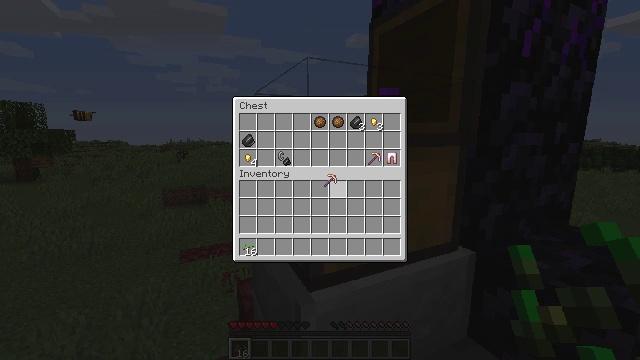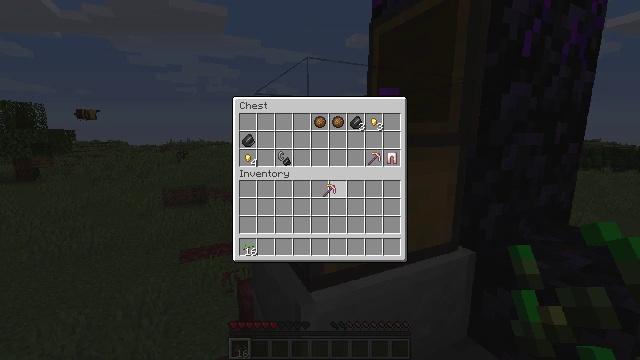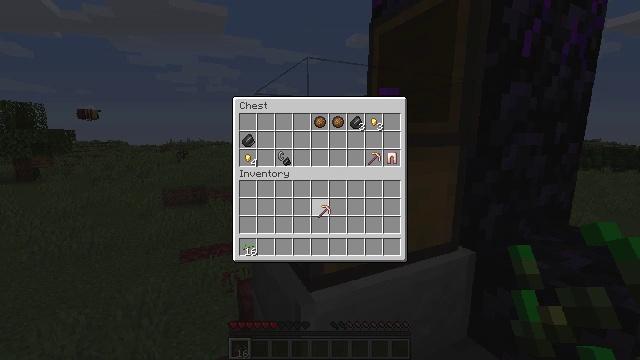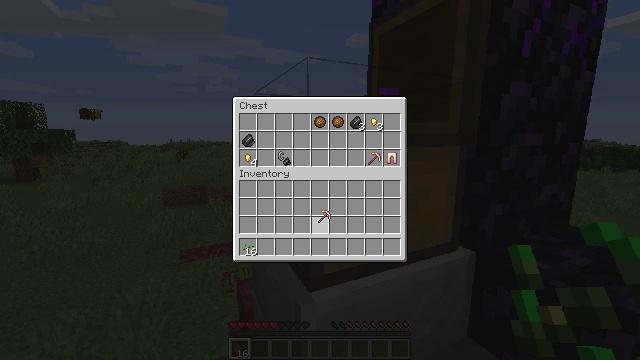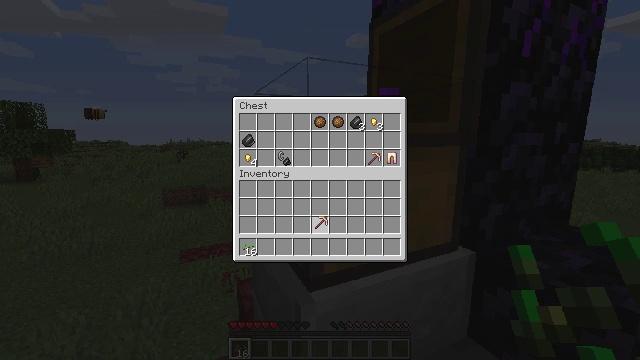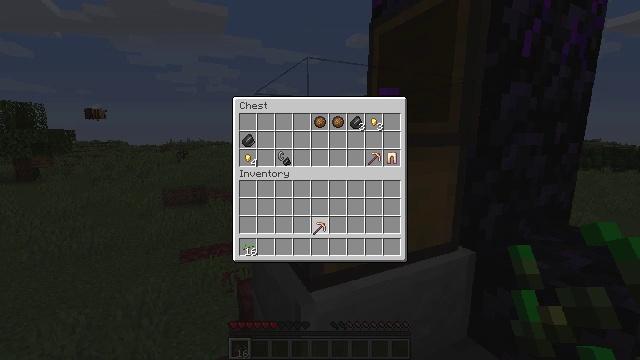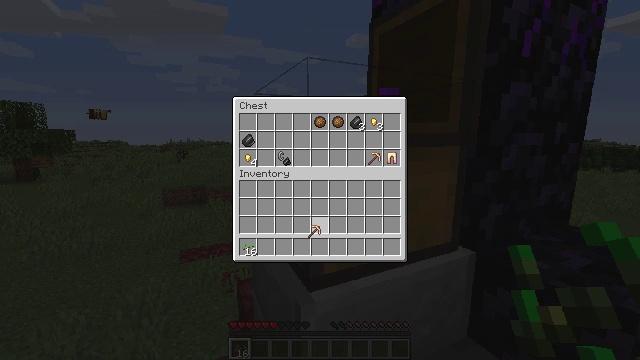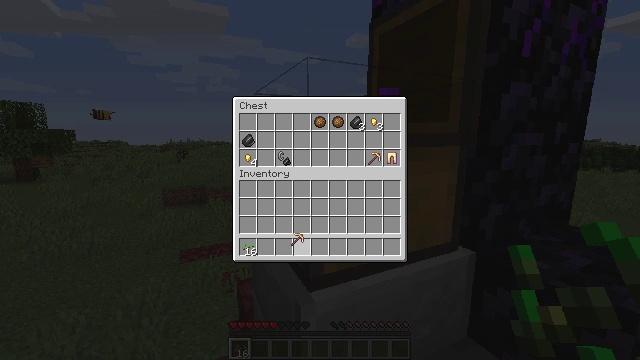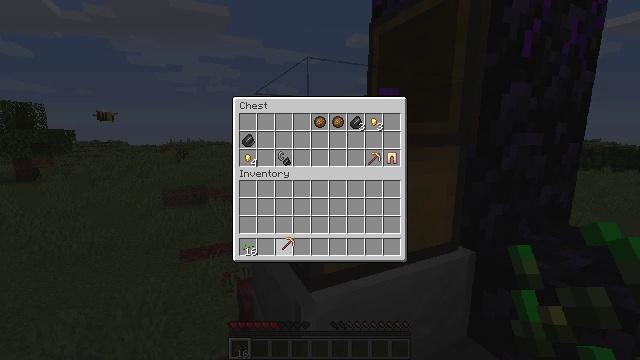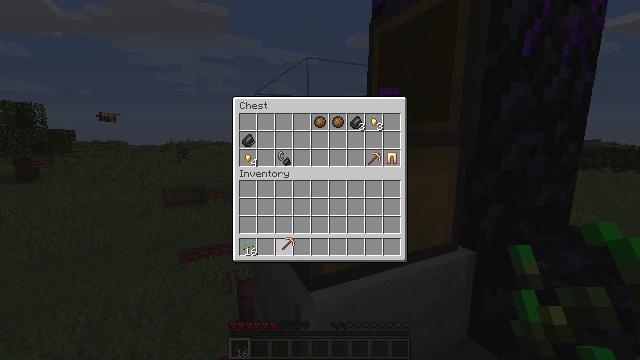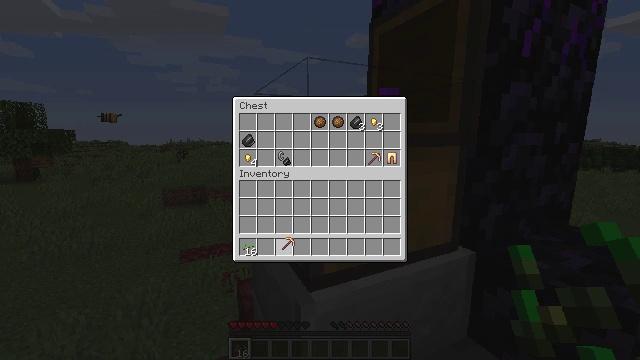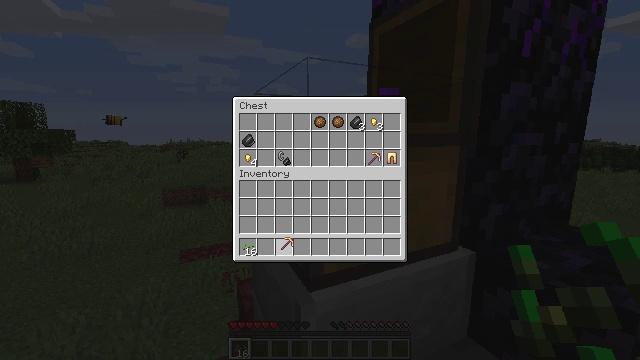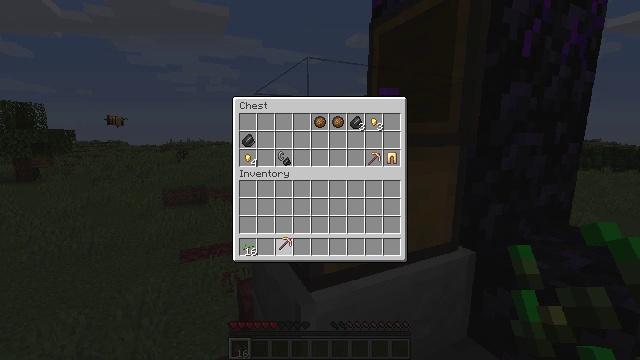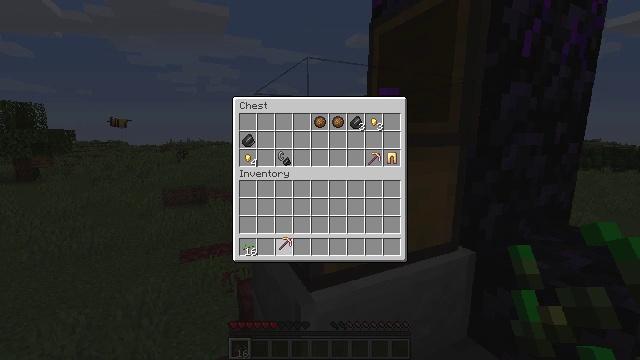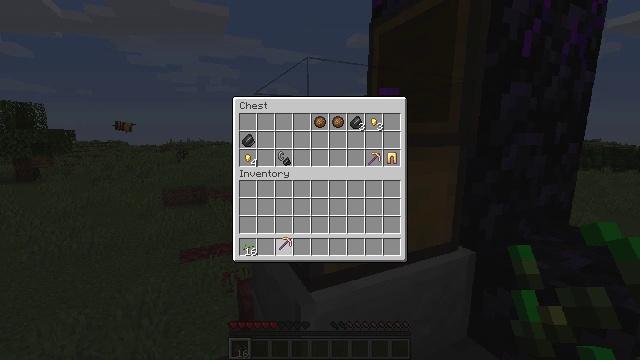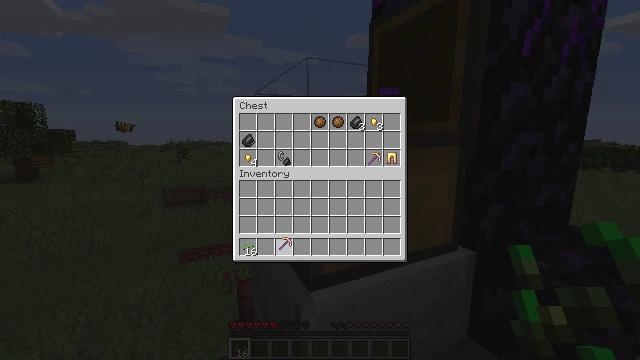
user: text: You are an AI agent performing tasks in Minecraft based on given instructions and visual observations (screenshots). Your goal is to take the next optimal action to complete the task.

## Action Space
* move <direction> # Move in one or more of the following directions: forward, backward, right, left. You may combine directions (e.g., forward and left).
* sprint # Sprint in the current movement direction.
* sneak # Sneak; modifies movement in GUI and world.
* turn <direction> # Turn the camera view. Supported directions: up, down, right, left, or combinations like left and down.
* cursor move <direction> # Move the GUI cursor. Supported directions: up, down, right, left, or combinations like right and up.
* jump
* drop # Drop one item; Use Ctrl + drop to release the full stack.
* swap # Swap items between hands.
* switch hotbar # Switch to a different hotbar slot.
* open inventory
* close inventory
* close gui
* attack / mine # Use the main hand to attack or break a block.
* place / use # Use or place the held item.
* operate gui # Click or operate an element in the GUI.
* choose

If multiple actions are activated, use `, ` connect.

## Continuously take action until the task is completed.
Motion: motion action
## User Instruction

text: Dig up the grass block for dirt.
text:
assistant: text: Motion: turn down
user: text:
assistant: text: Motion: turn down
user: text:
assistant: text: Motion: no_op
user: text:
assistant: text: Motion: no_op
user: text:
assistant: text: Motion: no_op
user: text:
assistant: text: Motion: no_op
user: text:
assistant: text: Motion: turn left and down
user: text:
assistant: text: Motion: turn left
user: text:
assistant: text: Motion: no_op
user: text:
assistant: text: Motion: no_op
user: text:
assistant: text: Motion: no_op
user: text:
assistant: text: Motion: no_op
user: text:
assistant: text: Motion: no_op
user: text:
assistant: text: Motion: no_op
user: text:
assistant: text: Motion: no_op
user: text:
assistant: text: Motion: no_op
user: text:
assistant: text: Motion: no_op
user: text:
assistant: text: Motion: no_op
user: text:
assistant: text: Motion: no_op
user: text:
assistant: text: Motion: no_op
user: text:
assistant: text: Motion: turn left
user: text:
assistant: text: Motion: no_op
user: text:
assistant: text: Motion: no_op
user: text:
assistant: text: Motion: no_op
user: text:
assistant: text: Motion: attack / mine
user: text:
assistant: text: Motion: attack / mine
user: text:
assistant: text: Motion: attack / mine
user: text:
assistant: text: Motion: no_op
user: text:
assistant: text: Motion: no_op
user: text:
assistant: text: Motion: no_op